Field crop: maize
Growth stage: 2
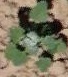
Species: chenopodium